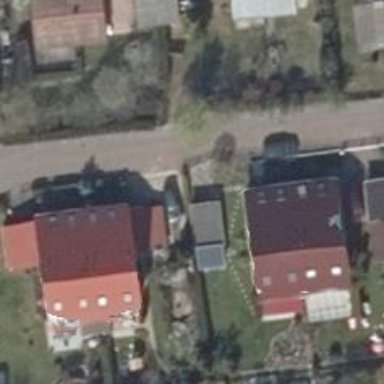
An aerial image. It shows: Driveway.